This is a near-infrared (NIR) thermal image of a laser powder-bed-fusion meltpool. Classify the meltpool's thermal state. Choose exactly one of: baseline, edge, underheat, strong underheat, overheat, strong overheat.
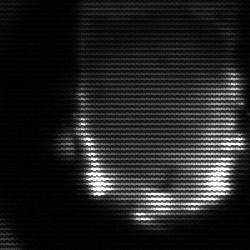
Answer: baseline